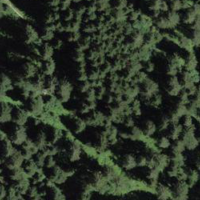
EUNIS habitat code: 43
Species observed at this site:
Corvus corone
Prunella collaris
Buteo buteo
Anas platyrhynchos
Parus major
Milvus migrans
Milvus milvus
Montifringilla nivalis
Cinclus cinclus
Fringilla coelebs
Nucifraga caryocatactes
Corvus corax
Pyrrhocorax graculus
Ptyonoprogne rupestris